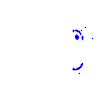
Particle: pion